Interaction volume radius: 5 \u00c5
Interaction volume height: 25 \u00c5
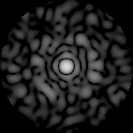
Disorder parameter: 0.8738